Chest X-ray. View position: PA
Patient age: 47
Patient sex: M
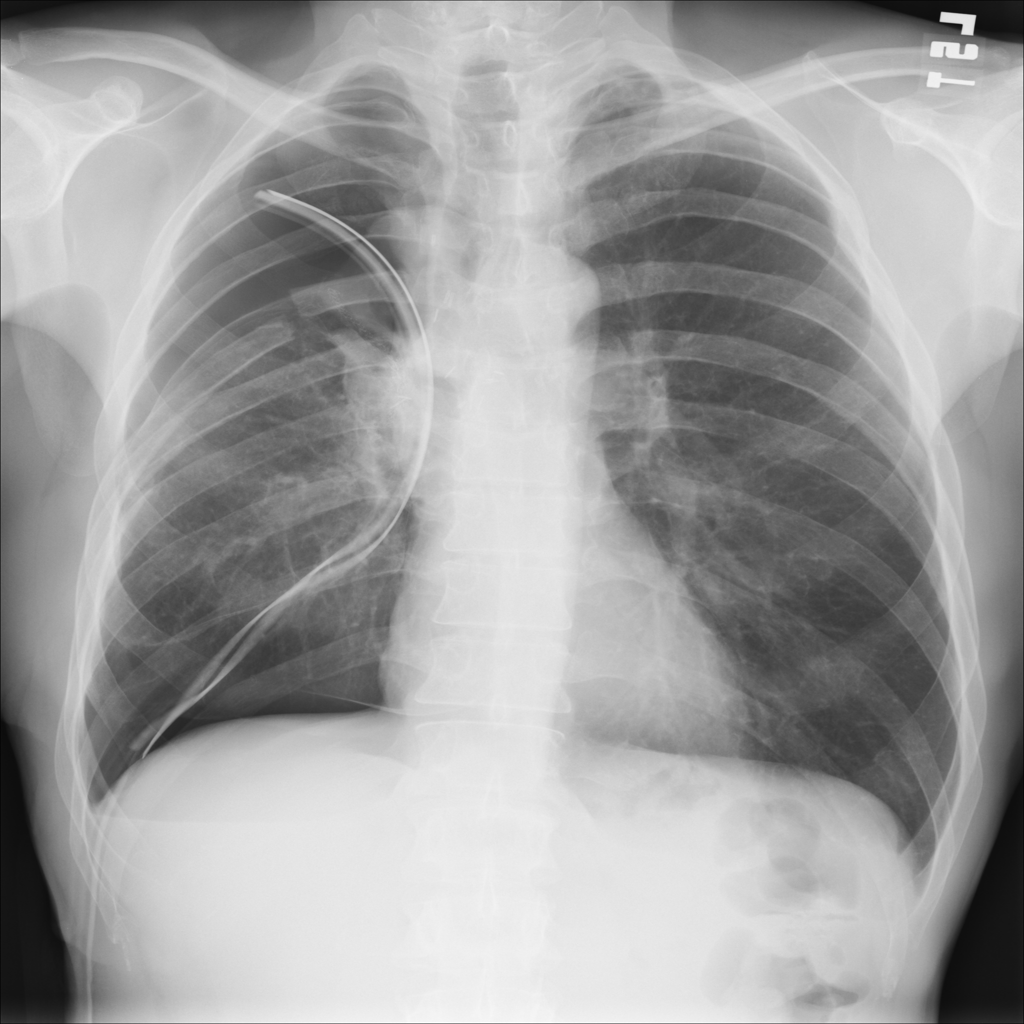
Finding: Pneumothorax